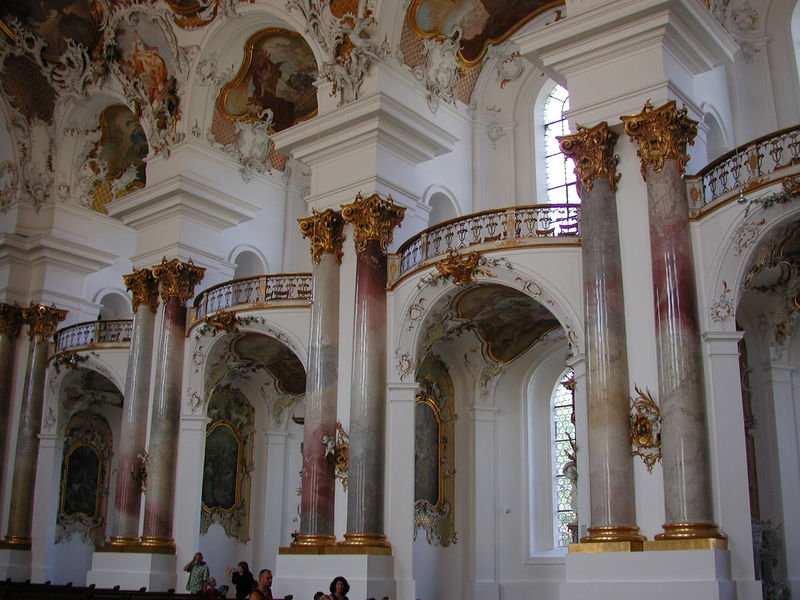
Titel: Klosterkirche Zwiefalten
Künstler: Johann Michael Fischer
Standort: Reutlingen, Kloster Zwiefalten (EU - D - BW)
Schlagwörter: gemälde, weiß, menschen, fenster, licht, marmor, säule, säulen, gebäude, barock, sockel, kirche, gold, decke, rokoko, engel, balkon, besucher, empore, detail, ornamente, stuck, geländer, innenansicht, galerie, foto, bögen, eingang, gang, umgang, arkaden, kapitelle, kapitell, doppelsäulen, kirchenbänke, fresken, deckengemälde, fresko, putten, korinthisch, kreuzgang, rundbogenfenster, kapellen, touristen, dor, altäre, prunkvoll, katholisch, blattgold, seitenaltar, halbrelief, vierzehnheiligen, marm, ion, korintosh